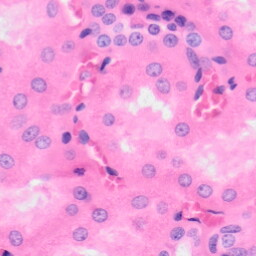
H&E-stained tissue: Kidney